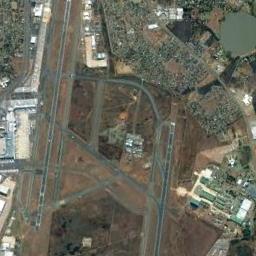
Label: airport